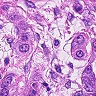
Metastatic tissue present: yes